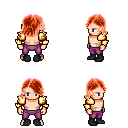
a pixel art fantasy rpg character, male body template, human, light skin, gold arm armor, magenta pants, red swoop hairstyle, black shoes, four views (front, back, left, right), 2x2 character sprite sheet, small pixel art, hard edges, no anti-aliasing